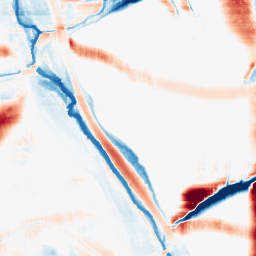
Category: morphological
Decomposition family: morphological_rect
Decomposition parameters: operation: average
width: 50
height: 20
Upsampling method: quadratic
Upsampling parameters: scale: 8
Upsampling scale: 8